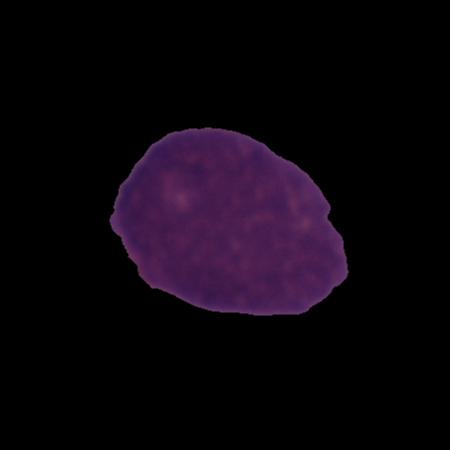
Label: healthy